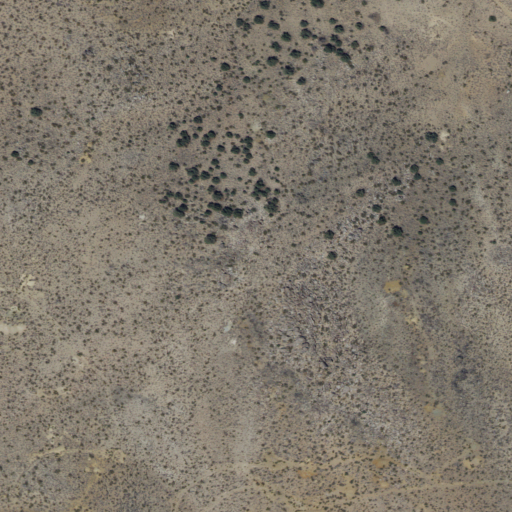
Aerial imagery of mountain in California named Buscones Peak containing only shrub